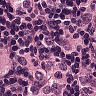
Metastatic tissue present: yes